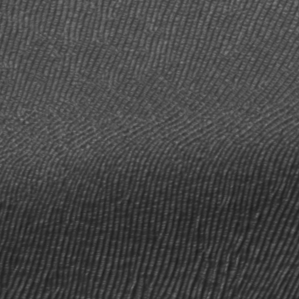
Label: frost